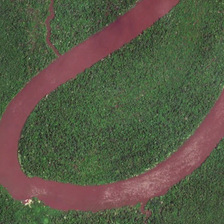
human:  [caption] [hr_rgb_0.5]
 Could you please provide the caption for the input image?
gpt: many green trees are in two sides of a curved brown river .

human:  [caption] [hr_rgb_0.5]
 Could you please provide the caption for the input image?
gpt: many green trees are in two sides of a curved brown river .

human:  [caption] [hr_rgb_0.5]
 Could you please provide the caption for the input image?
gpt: many green trees are in two sides of a curved brown river .

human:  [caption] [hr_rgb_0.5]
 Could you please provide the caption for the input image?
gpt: many green trees are in two sides of a curved brown river .

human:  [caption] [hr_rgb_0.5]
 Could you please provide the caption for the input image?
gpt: many green trees are in two sides of a curved brown river .